Question: in my app i have scale and progress bar as shown in the following figure
i have separate image for progress bar and marker. my need is how to make the marker to be movable over the progress bar in android. please help me.
my layout xml is:
'''
<LinearLayout xmlns:android="http://schemas.android.com/apk/res/android"
android:orientation="vertical" android:layout_width="fill_parent"
android:layout_height="fill_parent">
<RelativeLayout android:layout_height="wrap_content" android:background="@drawable/scale_bg"
android:layout_marginLeft="10dp" android:layout_marginRight="10dp"
android:layout_width="fill_parent" android:id="@+id/relativeLayout1">
</RelativeLayout>
<FrameLayout android:layout_height="wrap_content" android:layout_marginTop="20dp"
android:layout_marginLeft="10dp" android:layout_marginRight="10dp"
android:layout_width="fill_parent" android:id="@+id/relativeLayout2">
<ImageButton android:layout_width="wrap_content"
android:id="@+id/imageButton1" android:layout_height="wrap_content"
android:background="@drawable/slider_bg" android:layout_alignParentLeft="true">
</ImageButton>
<ImageButton android:layout_width="wrap_content" android:clickable="true"
android:id="@+id/imageButton1" android:layout_height="wrap_content"
android:background="@drawable/slider_arrow" android:layout_alignParentLeft="true">
</ImageButton>
</FrameLayout>
</LinearLayout>
'''
'''
<LinearLayout xmlns:android="http://schemas.android.com/apk/res/android"
android:orientation="vertical" android:layout_width="fill_parent"
android:layout_height="fill_parent">
<RelativeLayout android:layout_height="wrap_content" android:background="@drawable/scale_bg"
android:layout_marginLeft="10dp" android:layout_marginRight="10dp"
android:layout_width="fill_parent" android:id="@+id/relativeLayout1">
</RelativeLayout>
<RelativeLayout android:layout_height="wrap_content" android:layout_marginTop="20dp"
android:layout_marginLeft="10dp" android:layout_marginRight="10dp"
android:layout_width="fill_parent" android:id="@+id/relativeLayout2">
<SeekBar android:layout_height="wrap_content" android:id="@+id/seekBar1"
android:layout_width="match_parent" android:thumb="@drawable/slider_arrow"
android:progressDrawable="@drawable/slider_bg">
</SeekBar>
</RelativeLayout>
</LinearLayout>
'''
slider_bg and slider_arrow are png images.
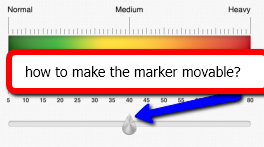
Answer: This is pretty simple to do, I suggest you check out the following blog article which does a very good job describing how to do it: <URL>